Aerial crown-view tile of a tropical tree (Barro Colorado Island, Panama), acquired 20250915:
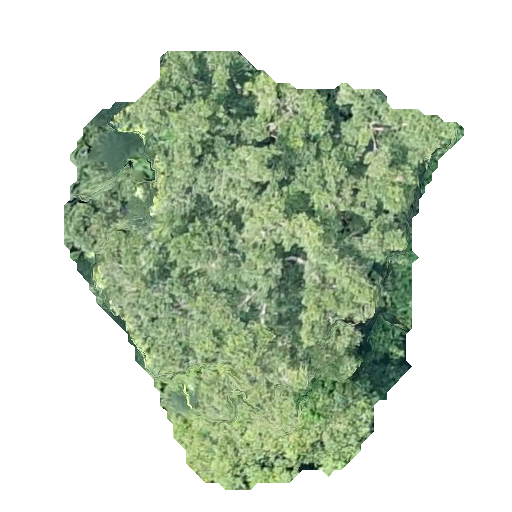
Species: Brosimum alicastrum
GBIF accepted scientific name: Brosimum alicastrum
Crown area: 167.422 m²